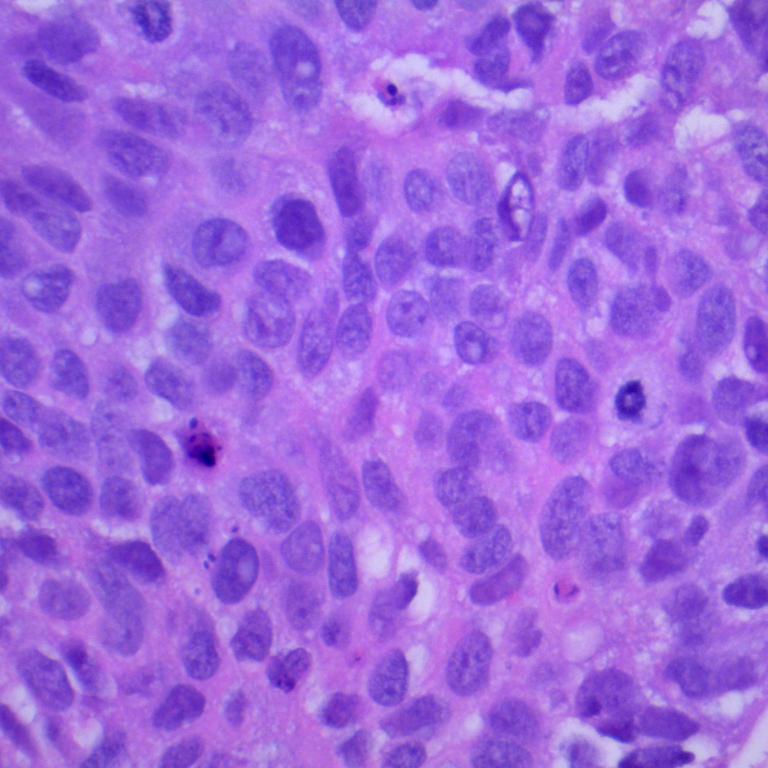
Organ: lung
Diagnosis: squamous carcinomas